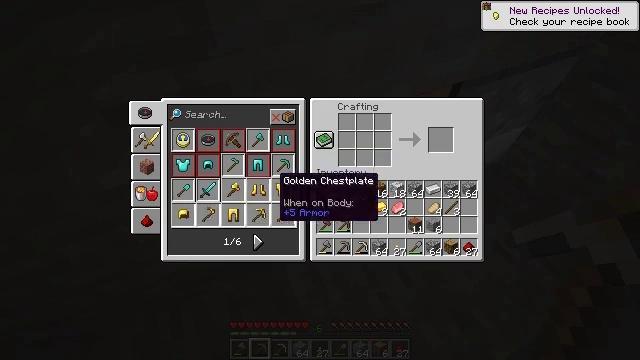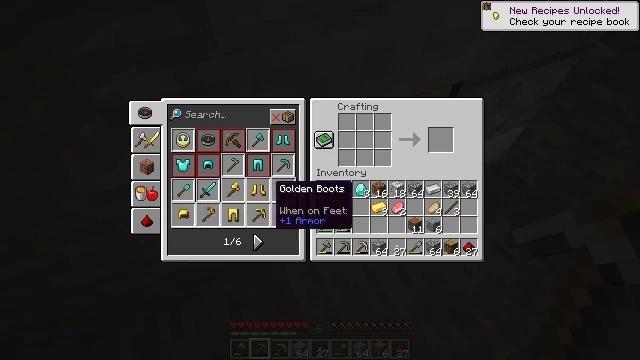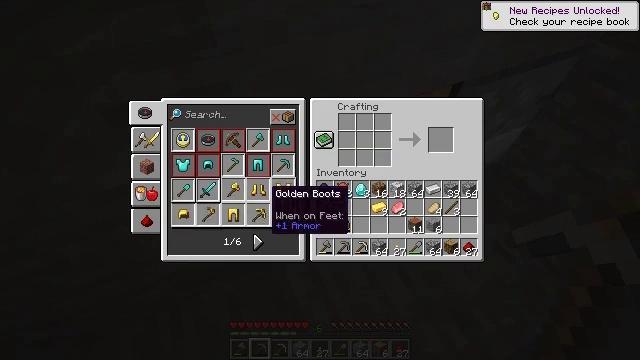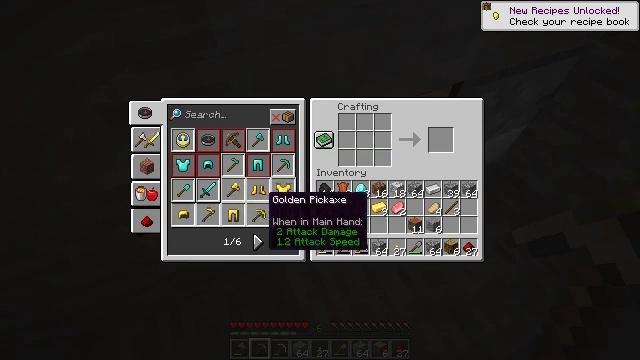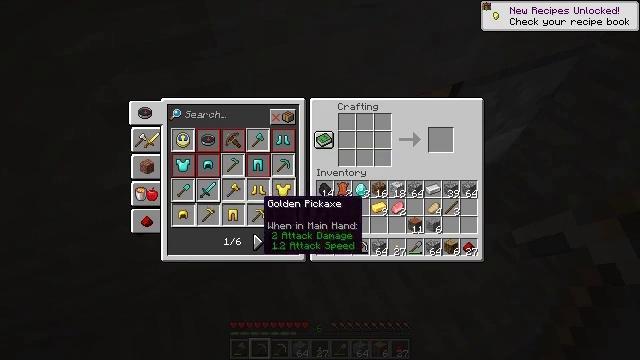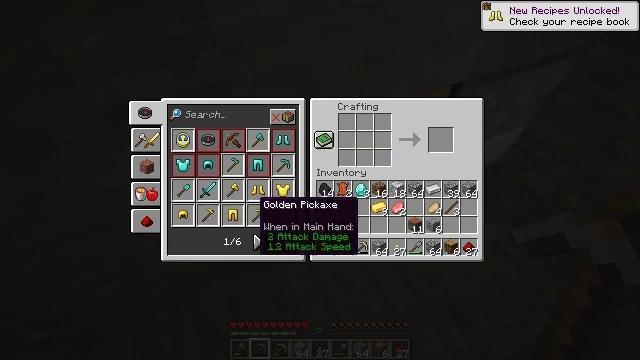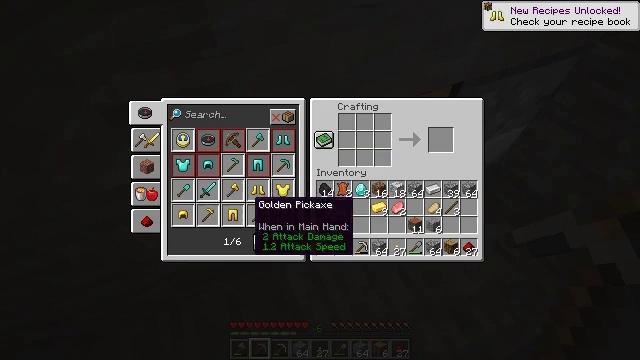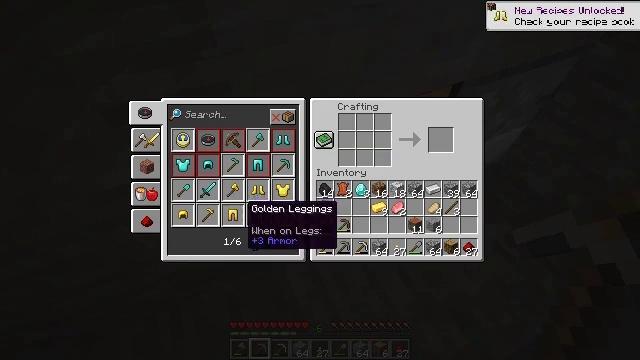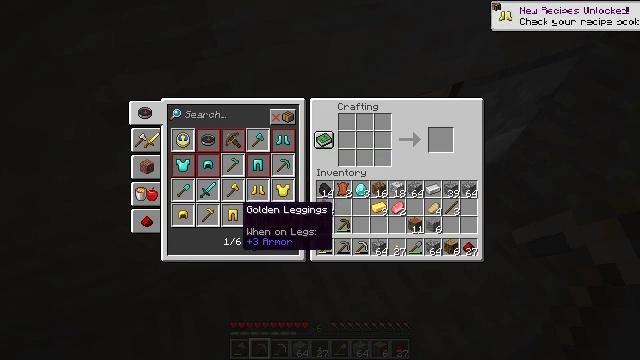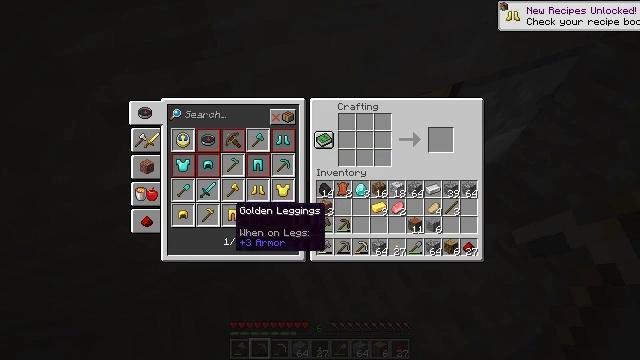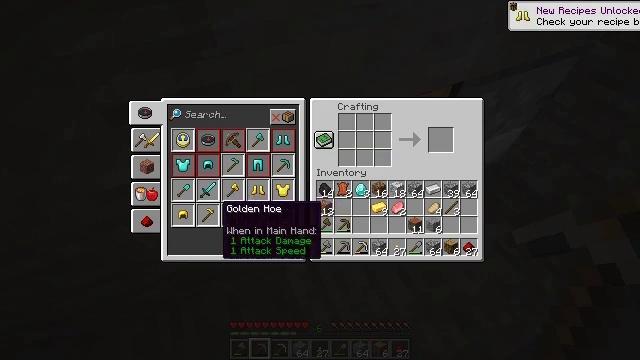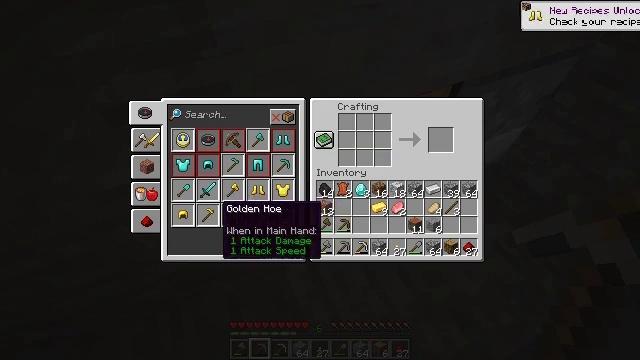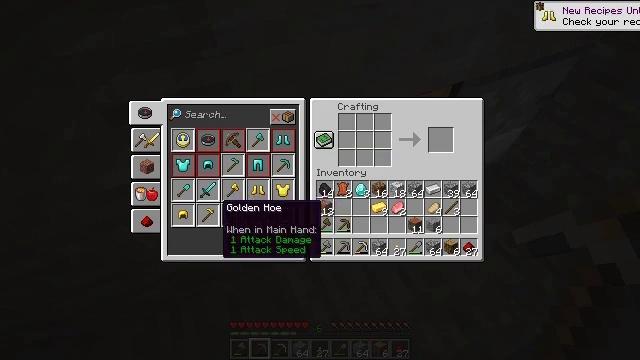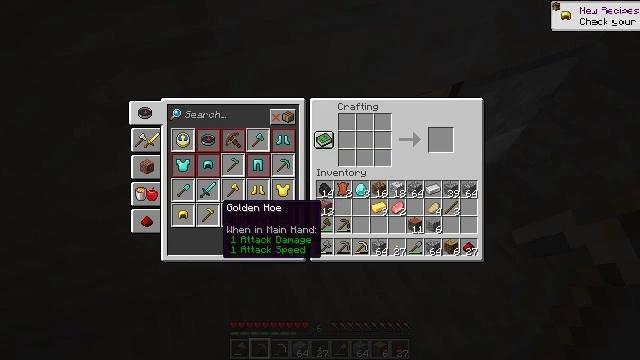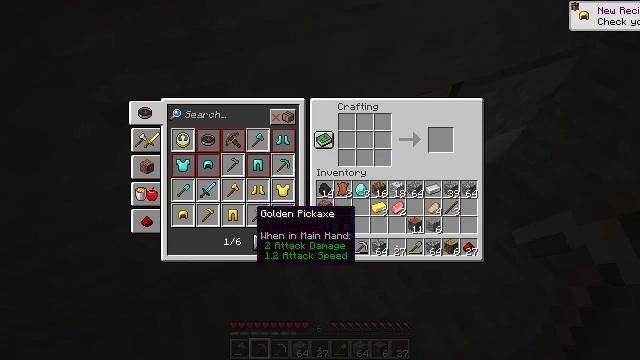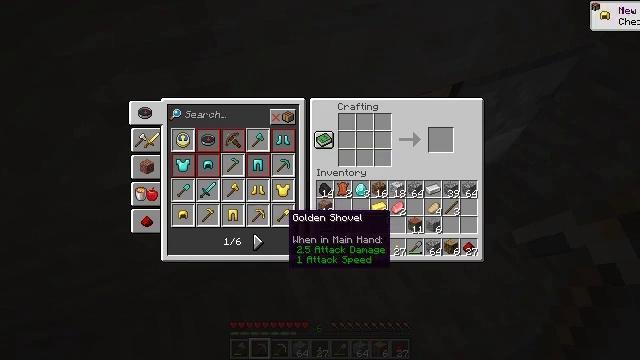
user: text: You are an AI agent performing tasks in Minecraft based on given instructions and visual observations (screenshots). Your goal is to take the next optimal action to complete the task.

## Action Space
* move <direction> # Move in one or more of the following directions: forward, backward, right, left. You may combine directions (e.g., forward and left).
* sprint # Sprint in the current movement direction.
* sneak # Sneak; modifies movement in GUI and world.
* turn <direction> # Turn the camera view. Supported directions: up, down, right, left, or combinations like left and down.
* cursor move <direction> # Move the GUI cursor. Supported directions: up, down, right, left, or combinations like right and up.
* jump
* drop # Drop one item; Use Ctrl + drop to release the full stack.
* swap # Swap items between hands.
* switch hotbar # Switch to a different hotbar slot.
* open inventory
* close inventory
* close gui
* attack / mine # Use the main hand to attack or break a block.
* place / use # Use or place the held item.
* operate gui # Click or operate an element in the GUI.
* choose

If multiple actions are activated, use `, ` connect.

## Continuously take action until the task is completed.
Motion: motion action
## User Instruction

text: Utilize the crafting table to create a golden pickaxe.
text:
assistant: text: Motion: cursor move down
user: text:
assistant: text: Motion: no_op
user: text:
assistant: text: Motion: no_op
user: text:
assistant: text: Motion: no_op
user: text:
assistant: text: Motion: no_op
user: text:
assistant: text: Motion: no_op
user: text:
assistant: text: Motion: cursor move left
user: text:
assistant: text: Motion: no_op
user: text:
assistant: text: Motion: cursor move left
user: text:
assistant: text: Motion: cursor move left
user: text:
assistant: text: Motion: no_op
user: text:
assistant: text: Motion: no_op
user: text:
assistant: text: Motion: no_op
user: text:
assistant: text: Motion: cursor move right
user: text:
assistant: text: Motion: cursor move right
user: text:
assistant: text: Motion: no_op
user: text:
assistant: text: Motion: no_op
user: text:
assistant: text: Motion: no_op
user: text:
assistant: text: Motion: no_op
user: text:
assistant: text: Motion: cursor move left
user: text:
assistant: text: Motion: cursor move left
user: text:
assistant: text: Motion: no_op
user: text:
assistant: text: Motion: no_op
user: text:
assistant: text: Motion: operate gui
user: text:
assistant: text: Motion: operate gui
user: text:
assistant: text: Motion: no_op
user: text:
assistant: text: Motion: no_op
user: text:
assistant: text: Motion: cursor move right
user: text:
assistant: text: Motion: cursor move right and up
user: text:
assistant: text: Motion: cursor move right and up